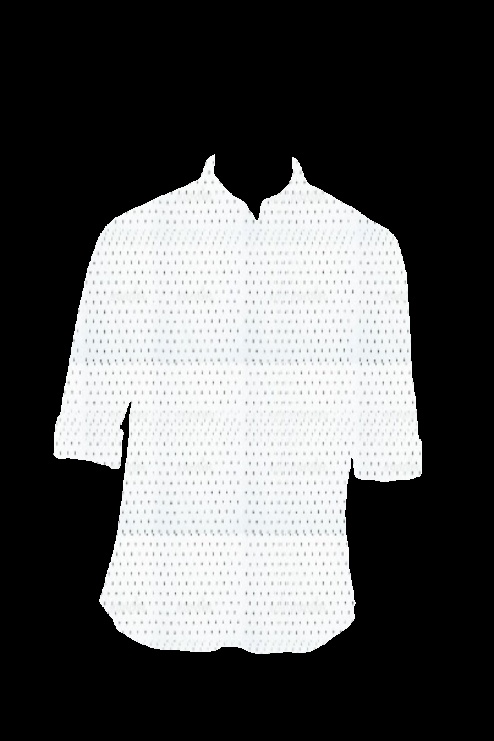
white polka dot tee